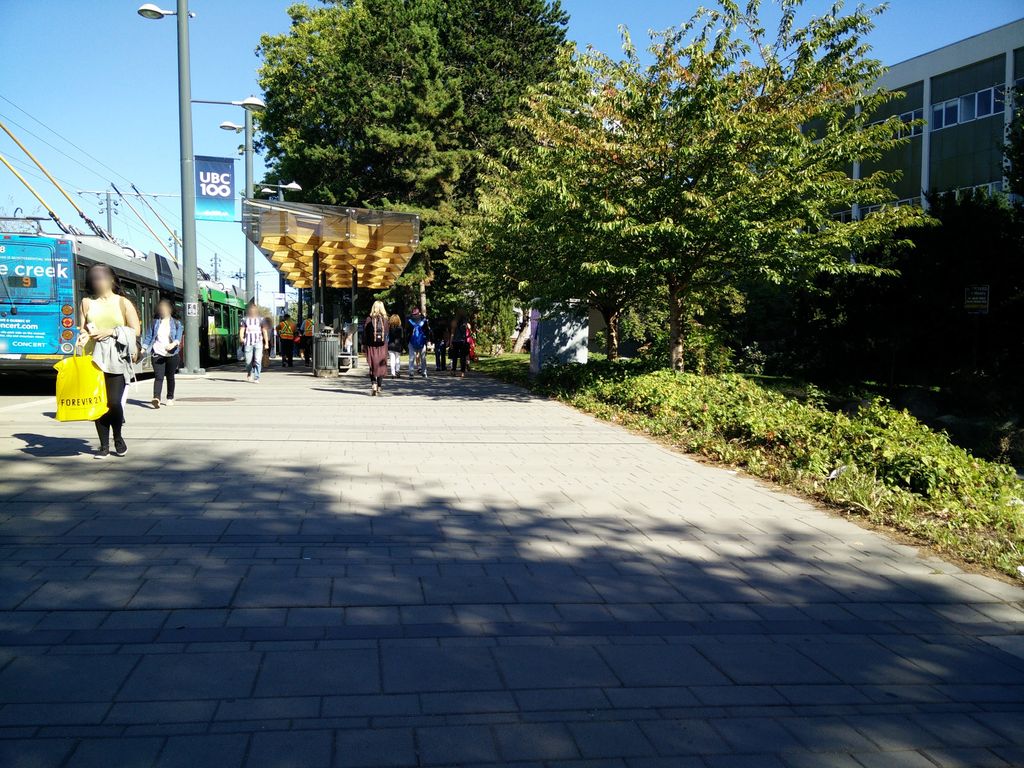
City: vancouver